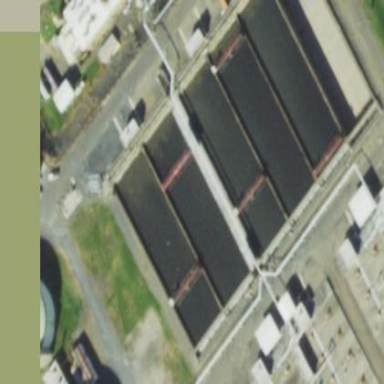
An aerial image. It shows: Image of wastewater.